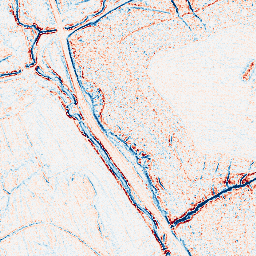
Category: edge_preserving
Decomposition family: bilateral
Decomposition parameters: d: 5
sigma_color: 50
sigma_space: 100
Upsampling method: sinc_blackman
Upsampling parameters: scale: 4
kernel_size: 8
Upsampling scale: 4